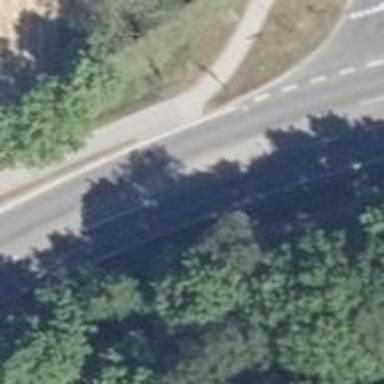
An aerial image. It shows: Uncontrolled footway crossing with pedestrian island.